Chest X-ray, AP view. Patient: 29 years old, sex F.
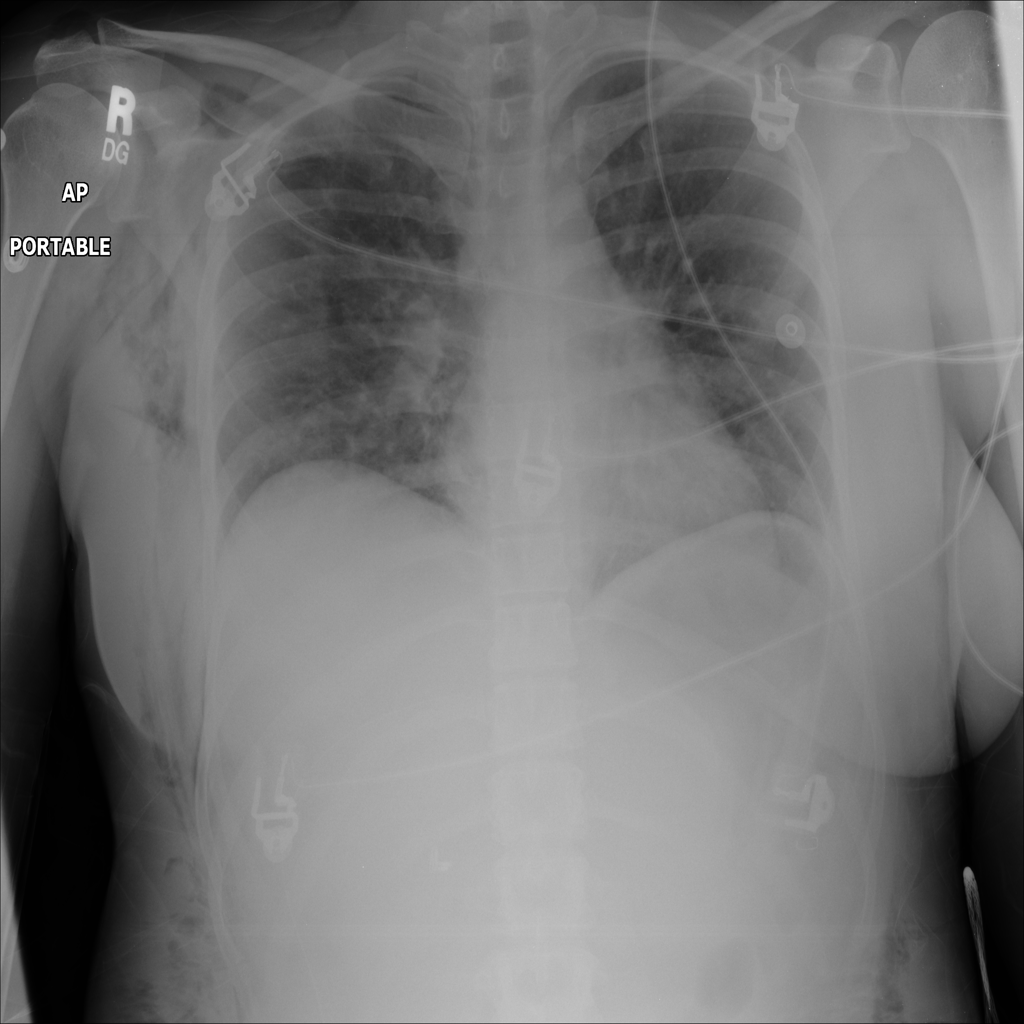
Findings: Emphysema